Field crop: maize
Growth stage: 2
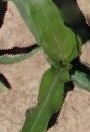
Species: maize